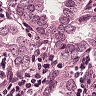
Metastatic tissue present: yes